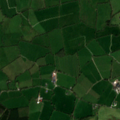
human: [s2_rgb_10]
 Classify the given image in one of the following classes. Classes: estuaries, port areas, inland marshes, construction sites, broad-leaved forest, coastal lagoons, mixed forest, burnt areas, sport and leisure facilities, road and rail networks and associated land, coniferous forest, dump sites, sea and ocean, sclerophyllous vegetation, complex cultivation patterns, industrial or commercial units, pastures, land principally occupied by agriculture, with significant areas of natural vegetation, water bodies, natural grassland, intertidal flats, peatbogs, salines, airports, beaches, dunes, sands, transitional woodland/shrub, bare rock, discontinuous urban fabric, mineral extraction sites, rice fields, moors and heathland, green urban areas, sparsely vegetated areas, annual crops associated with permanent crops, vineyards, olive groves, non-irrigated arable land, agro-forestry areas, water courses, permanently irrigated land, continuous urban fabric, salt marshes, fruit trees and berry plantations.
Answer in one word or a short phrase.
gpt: pastures, mixed forest